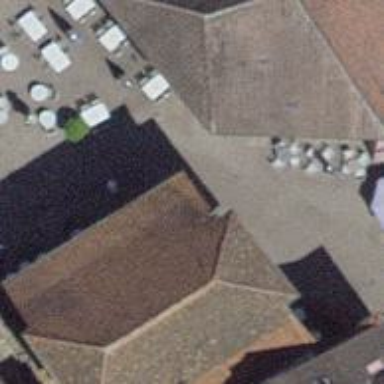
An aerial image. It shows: Ice cream stand or shop.